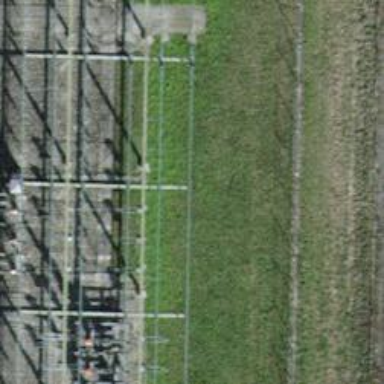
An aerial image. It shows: Power line with three cables configured as busbar.